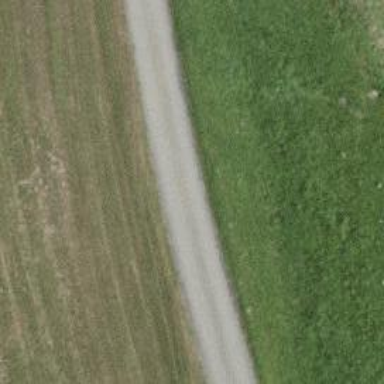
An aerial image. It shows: Track with grade 1 quality.